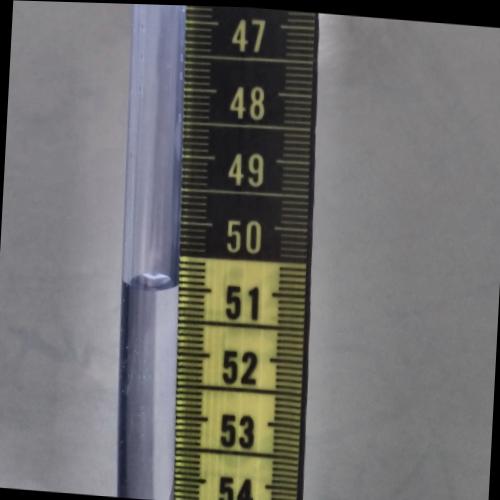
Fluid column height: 51.0 cm